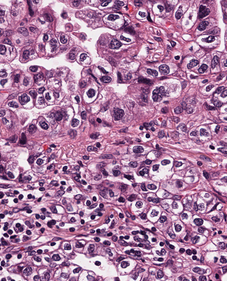
Tumor epithelial tissue: yes
Tumor-associated stroma tissue: yes
Normal tissue: no